Question: Count the number of objects in the diagram.
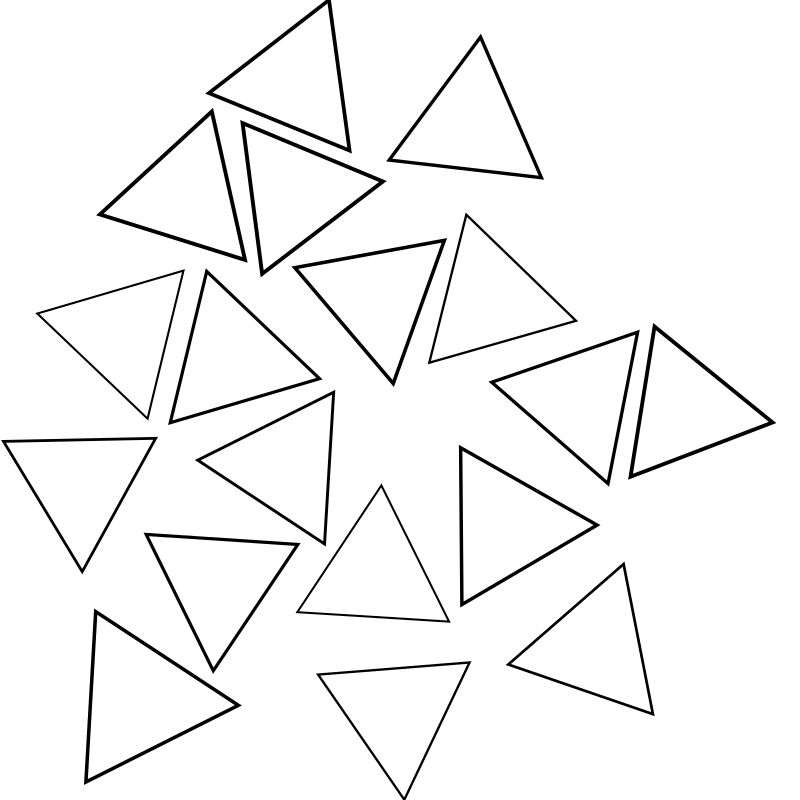
Answer: 18